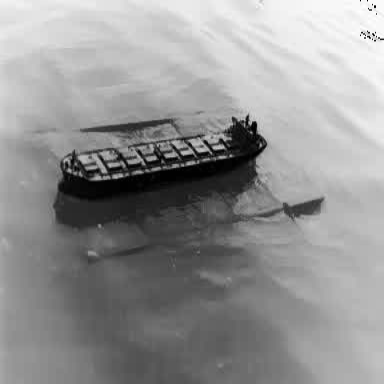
There is a liner in the infrared image.